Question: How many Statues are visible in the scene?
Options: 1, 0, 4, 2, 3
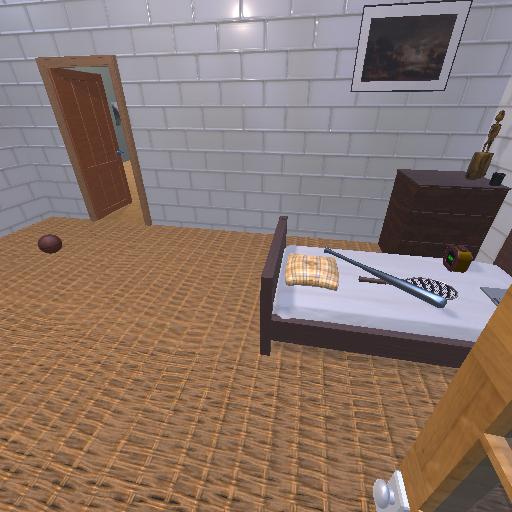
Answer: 1